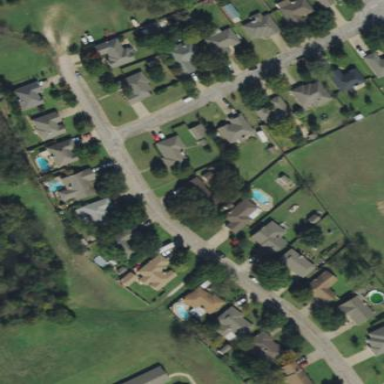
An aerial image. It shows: Residential area composed of single-family homes.